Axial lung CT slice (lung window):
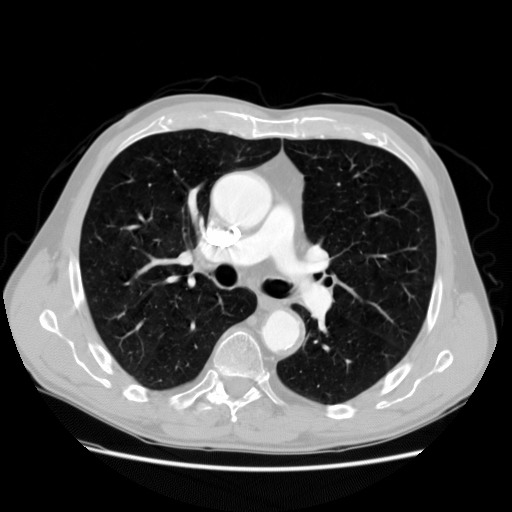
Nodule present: no